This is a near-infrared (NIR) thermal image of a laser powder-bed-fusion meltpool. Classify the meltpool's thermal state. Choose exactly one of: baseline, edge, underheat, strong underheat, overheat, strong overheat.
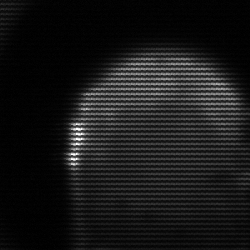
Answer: baseline